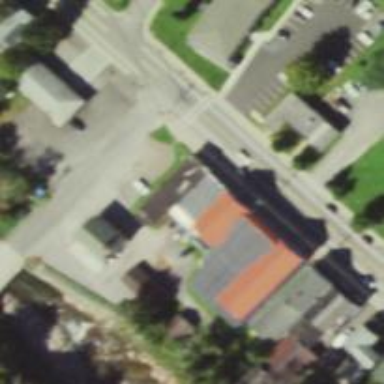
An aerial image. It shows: Post office.